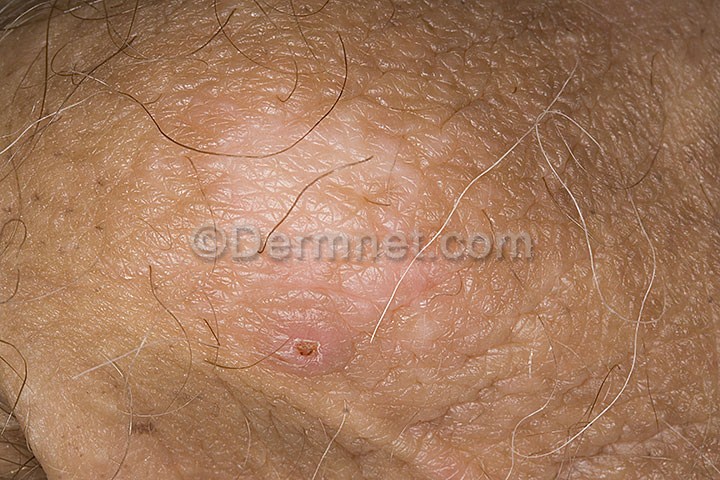
Disease: Eczema Photos